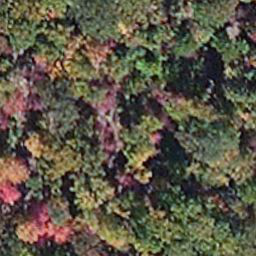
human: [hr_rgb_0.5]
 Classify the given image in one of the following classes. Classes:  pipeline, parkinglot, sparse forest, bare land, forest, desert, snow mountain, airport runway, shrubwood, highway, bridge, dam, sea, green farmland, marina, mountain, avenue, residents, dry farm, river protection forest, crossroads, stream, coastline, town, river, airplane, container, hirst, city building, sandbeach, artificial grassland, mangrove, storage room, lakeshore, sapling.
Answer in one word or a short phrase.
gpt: mangrove